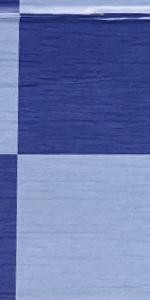
Label: Empty